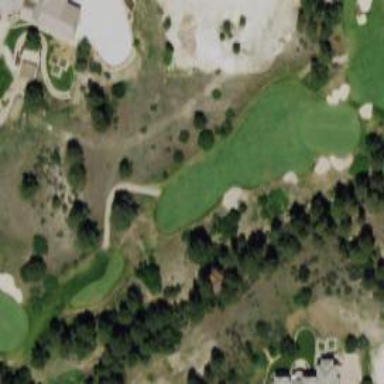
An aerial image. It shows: Golf hole.